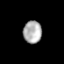
Tissue: prostate
Cell type: Epithelial cells
Senescence score: 0.3419
Nuclear area (px): 406
Mean DAPI intensity: 174.261